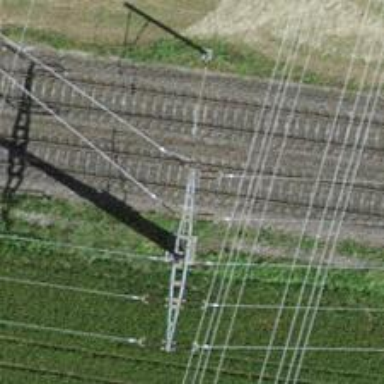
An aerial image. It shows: Power line in the image.